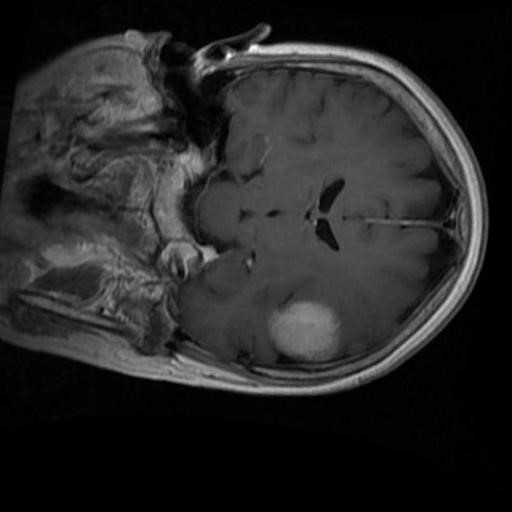
Label: brain_menin